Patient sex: F
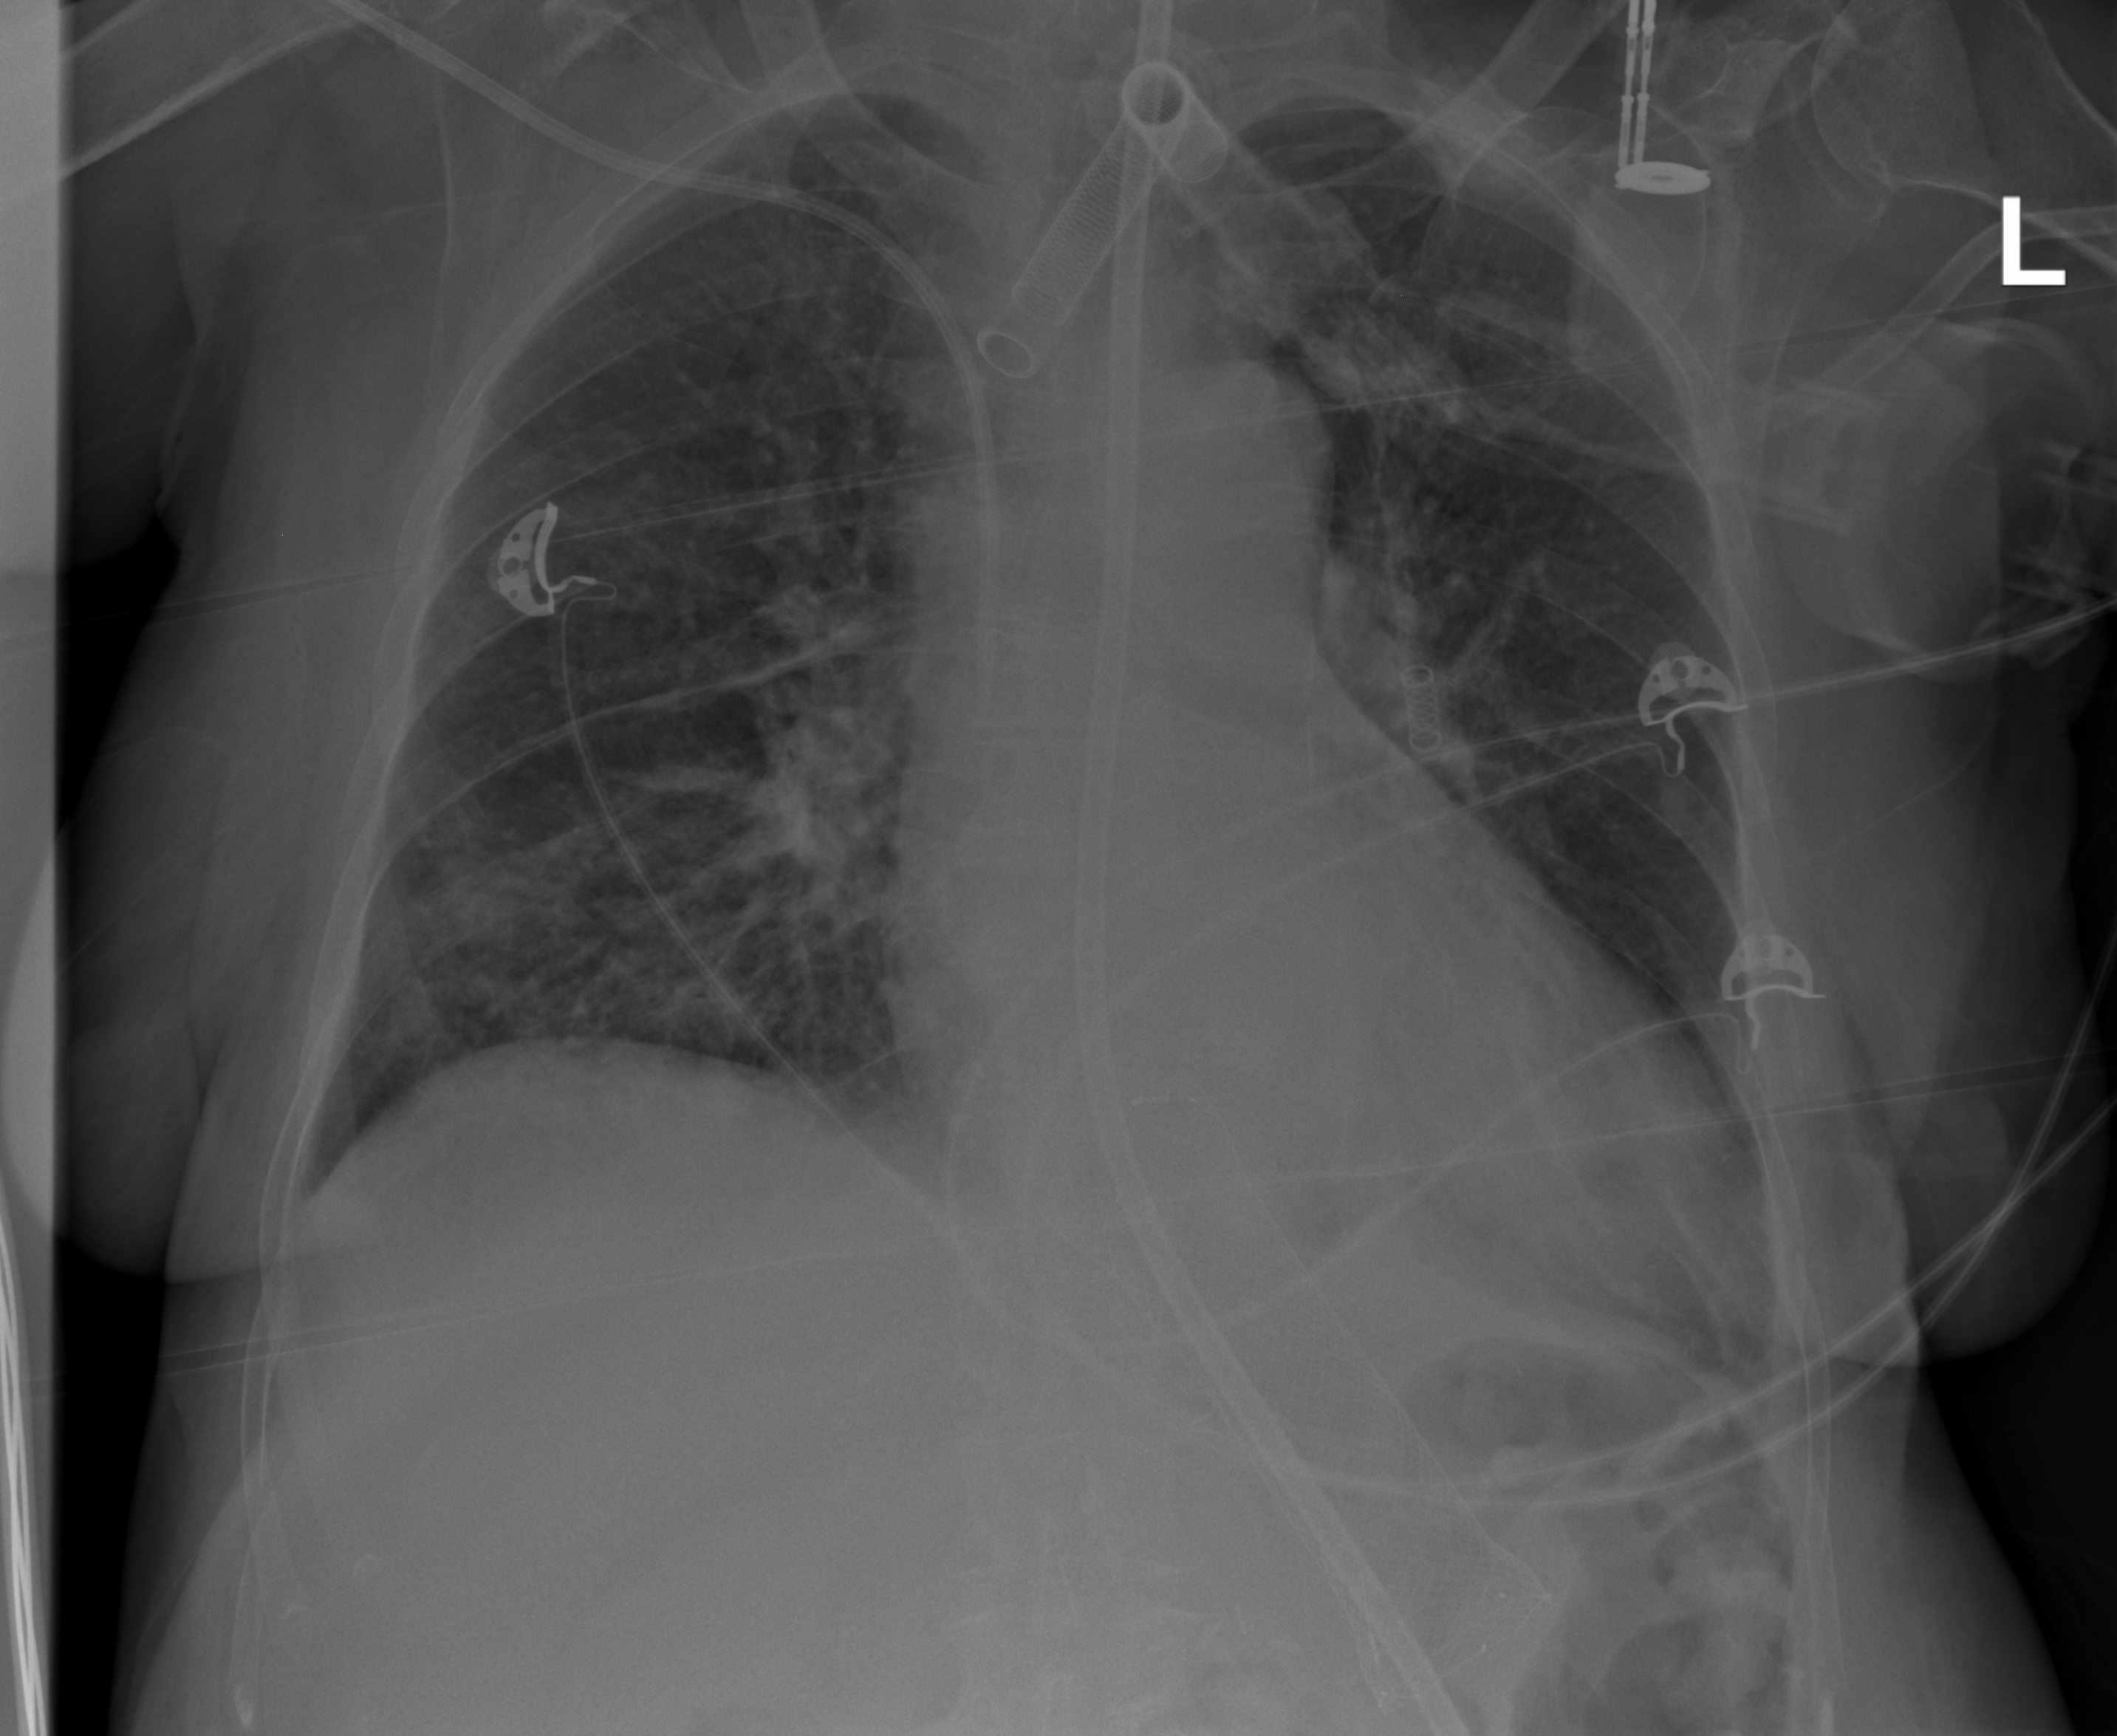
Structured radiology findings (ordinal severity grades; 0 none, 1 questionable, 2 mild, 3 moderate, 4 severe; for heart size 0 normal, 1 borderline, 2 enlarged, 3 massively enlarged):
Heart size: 2
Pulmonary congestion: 1
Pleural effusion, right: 0
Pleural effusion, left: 2
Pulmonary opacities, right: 2
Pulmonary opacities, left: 2
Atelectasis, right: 2
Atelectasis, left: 2